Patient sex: M
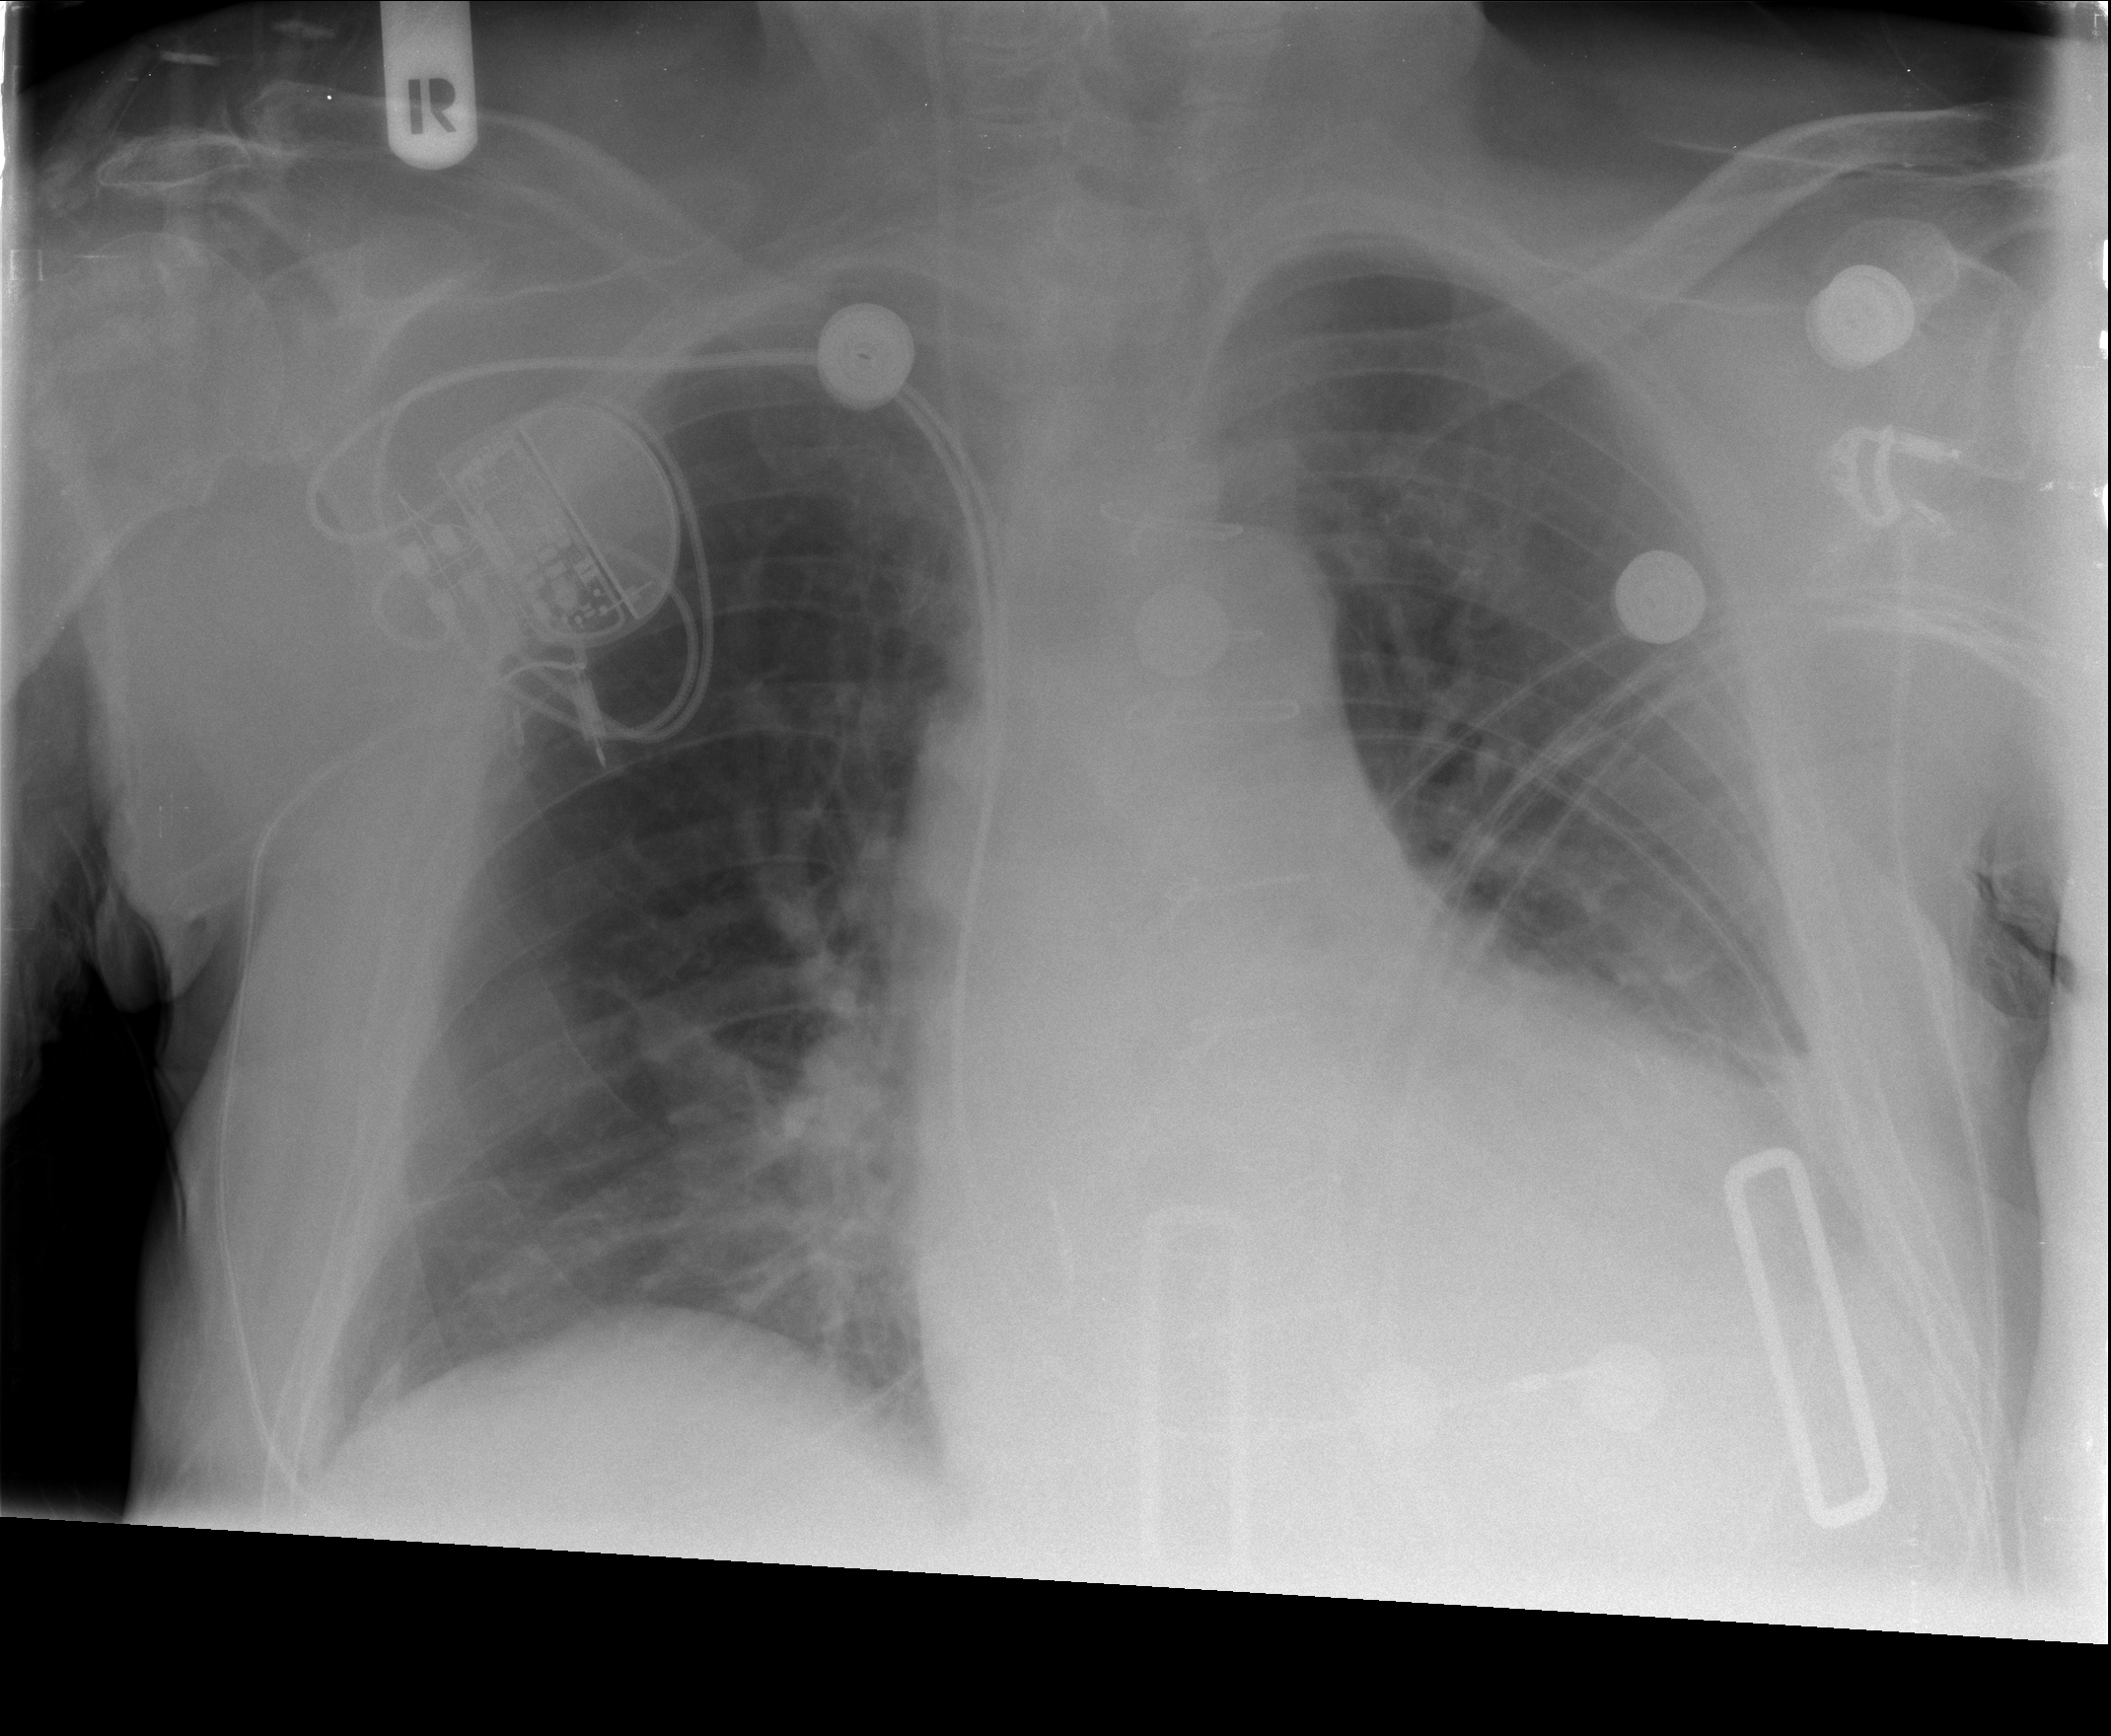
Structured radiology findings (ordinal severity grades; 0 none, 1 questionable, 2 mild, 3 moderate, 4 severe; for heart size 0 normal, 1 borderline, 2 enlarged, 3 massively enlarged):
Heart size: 2
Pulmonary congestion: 2
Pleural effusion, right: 0
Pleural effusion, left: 2
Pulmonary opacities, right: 0
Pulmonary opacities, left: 0
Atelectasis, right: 0
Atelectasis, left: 2